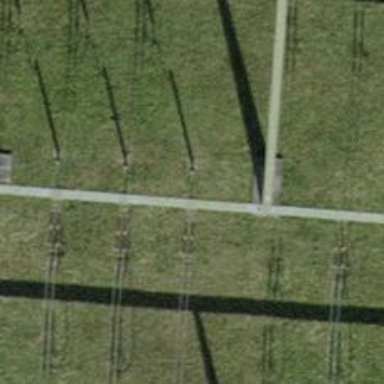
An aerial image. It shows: Insulator used in power equipment.